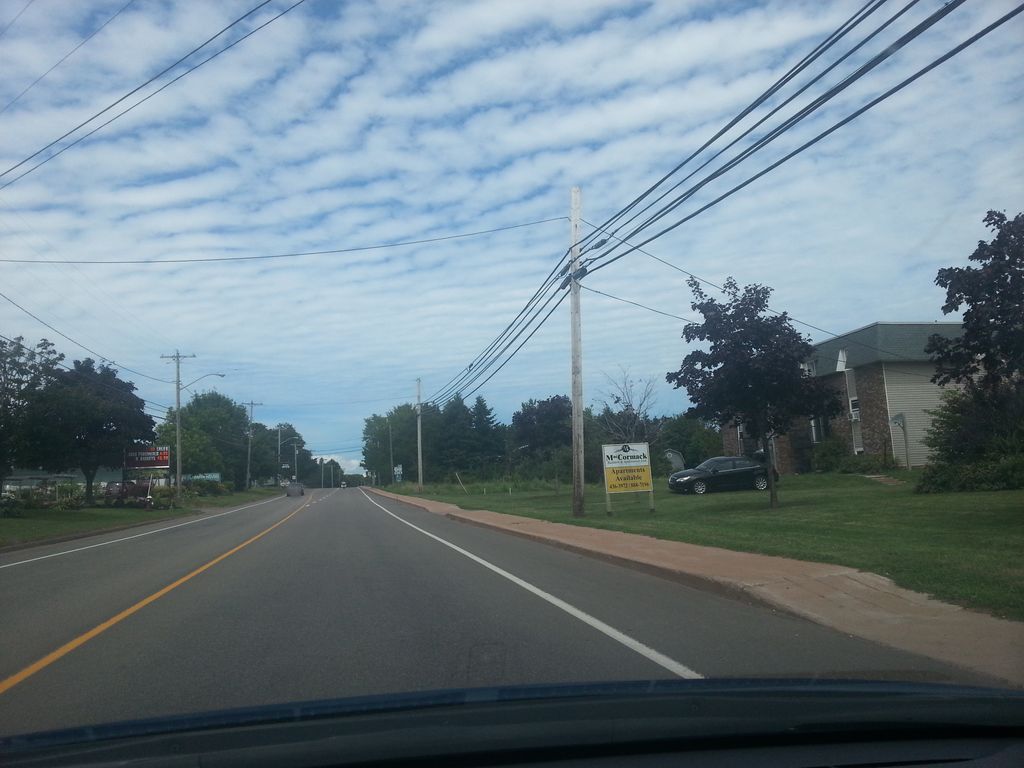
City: charlottetown